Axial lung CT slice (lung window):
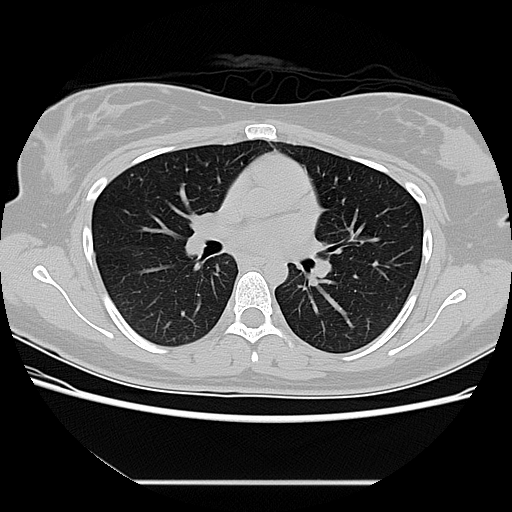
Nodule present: no